Question: I can't seem to find any help on this but under the Net tab in Firebug, one of my sites is showing red highlighted items. Unfortunately the site is protected right now so I can't post the link.

Can anyone explain what this means?
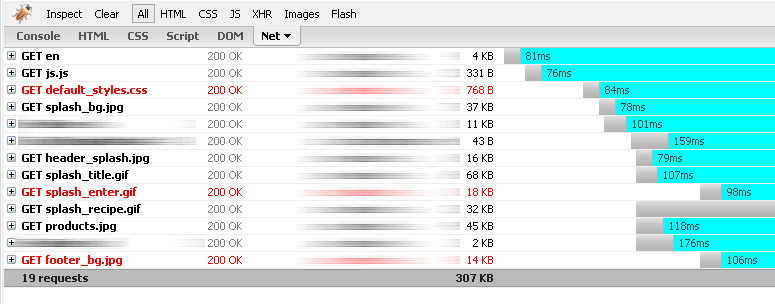
Answer: Ordinarily it indicates a 404 error or some other error, but here you have a 200 status. Use the plus button to expand and look at the response headers. What do they say?
I checked the Firebug source. It definitely means their was a response header in the 400 or 500 range.
Why do you have a 200 OK header, also? I couldn't tell you. I can say that it's based on more than just the response headers looking at the logic in FB. However, I'm not that familiar with it (first time that I've looked at firebug's source).
If you're very curious about the red AND the 200 OK, check out what you have under the plus button. If that doesn't answer your question (do you have a page but maybe it's a 404 page?), fire up a packet sniffer to see in full detail what happens after the initial error header.